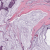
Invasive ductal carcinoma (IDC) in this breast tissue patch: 1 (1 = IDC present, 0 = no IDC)